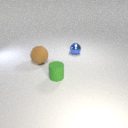
small blue metal sphere behind small green rubber cylinder